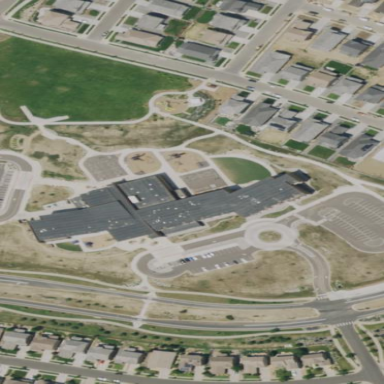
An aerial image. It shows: School.